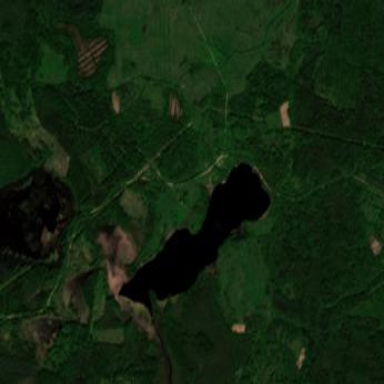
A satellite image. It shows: Beautiful lake surrounded by nature.